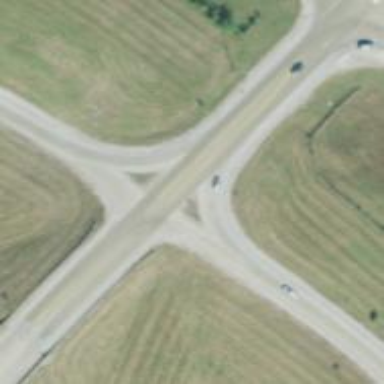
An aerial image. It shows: Asphalt trunk link road.